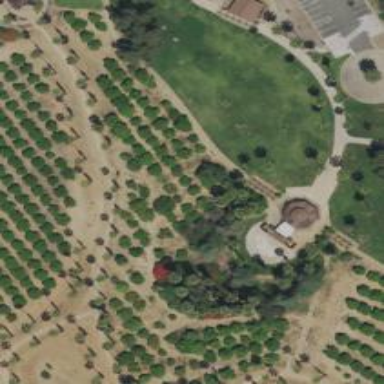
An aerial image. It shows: Orchard that produces citrus fruits.